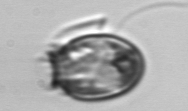
Label: Dinophysis_acuminata